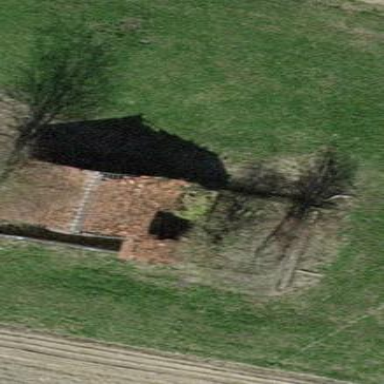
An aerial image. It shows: Shed.